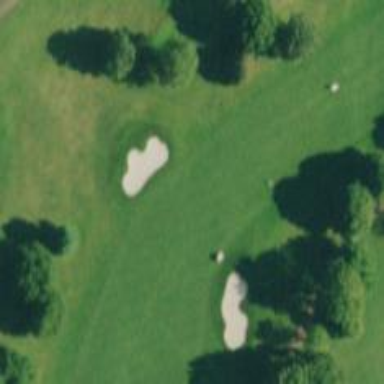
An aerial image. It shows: Golf hole.